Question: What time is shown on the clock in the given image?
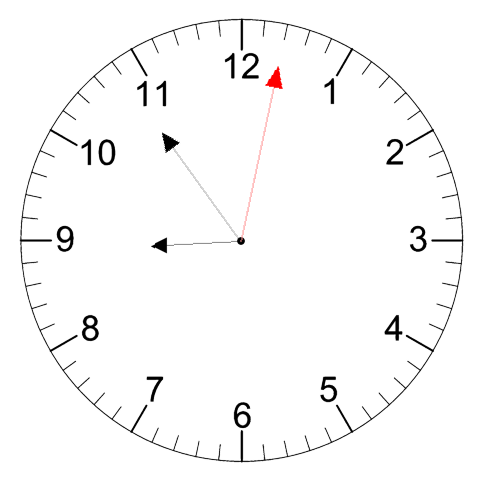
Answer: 08:54:02